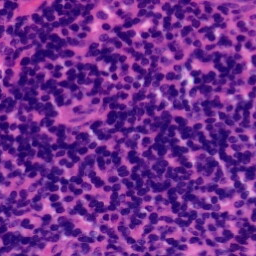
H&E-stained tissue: Tonsil